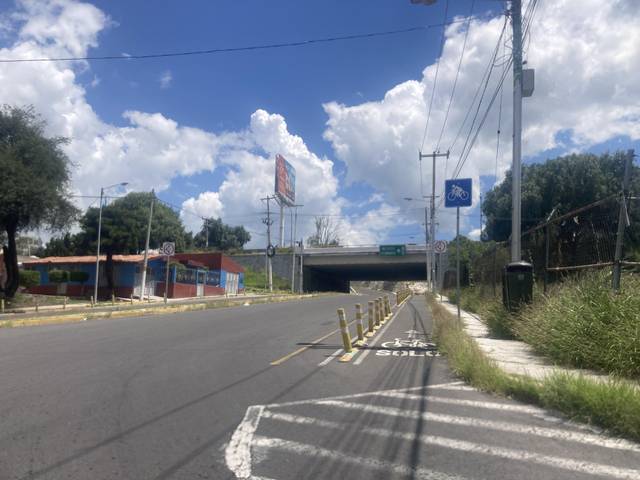
Region: Mexico
Coordinates: 20.582, -100.367